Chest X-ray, AP view. Patient: 56 years old, sex M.
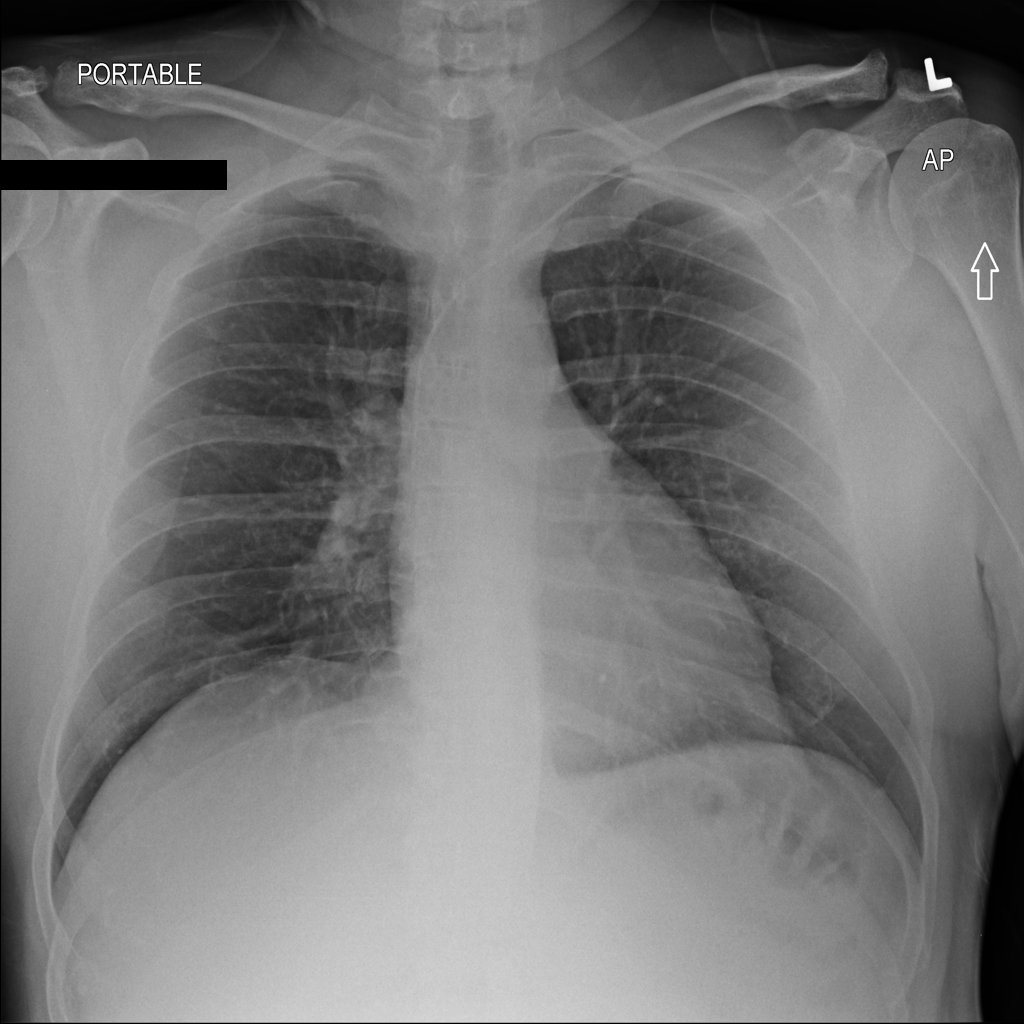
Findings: No Finding